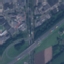
Land use / land cover class: Highway